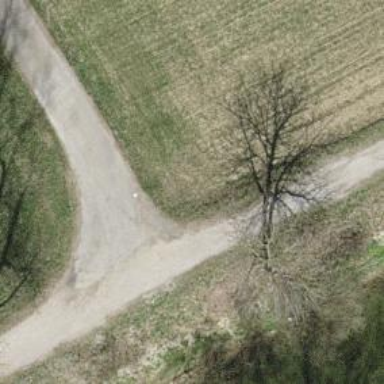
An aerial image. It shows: Unpaved track road.